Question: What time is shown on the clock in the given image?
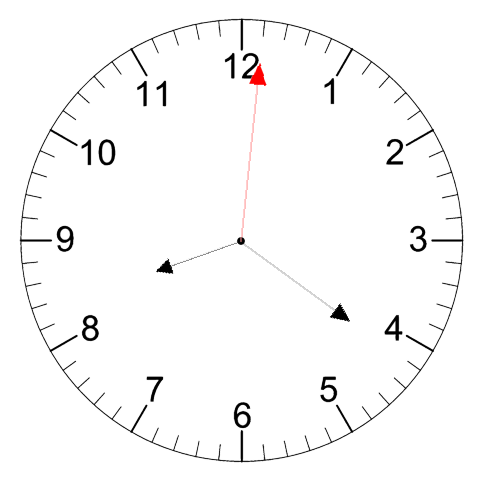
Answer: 08:21:01